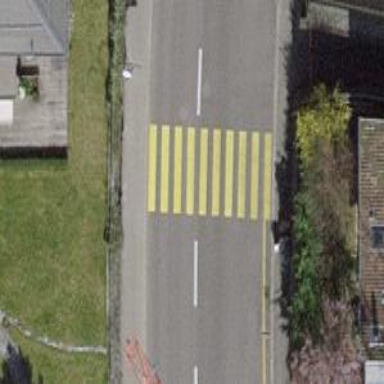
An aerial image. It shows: Uncontrolled zebra crossing on the road.